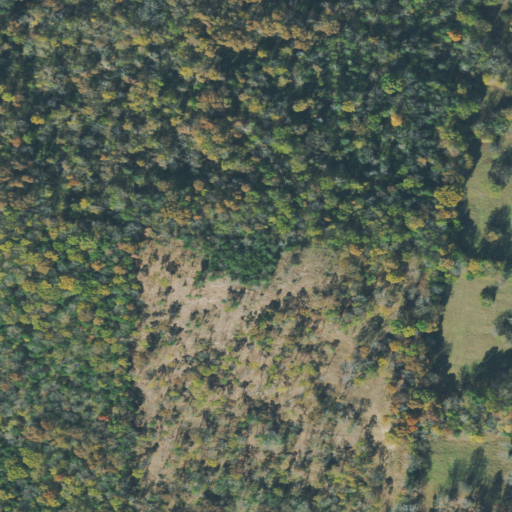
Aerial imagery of mountain in Tennessee named Evans Mountain containing deciduous forest, mixed forest, evergreen forest, and pasture